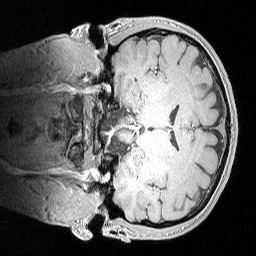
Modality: MP2RAGE
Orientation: coronal
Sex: male
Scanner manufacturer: siemens
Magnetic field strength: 3 T
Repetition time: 5 s
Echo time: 0.00292 s